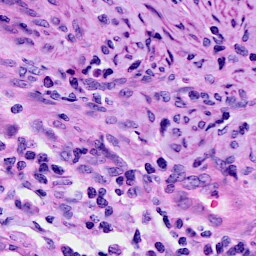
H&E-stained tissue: Cervix